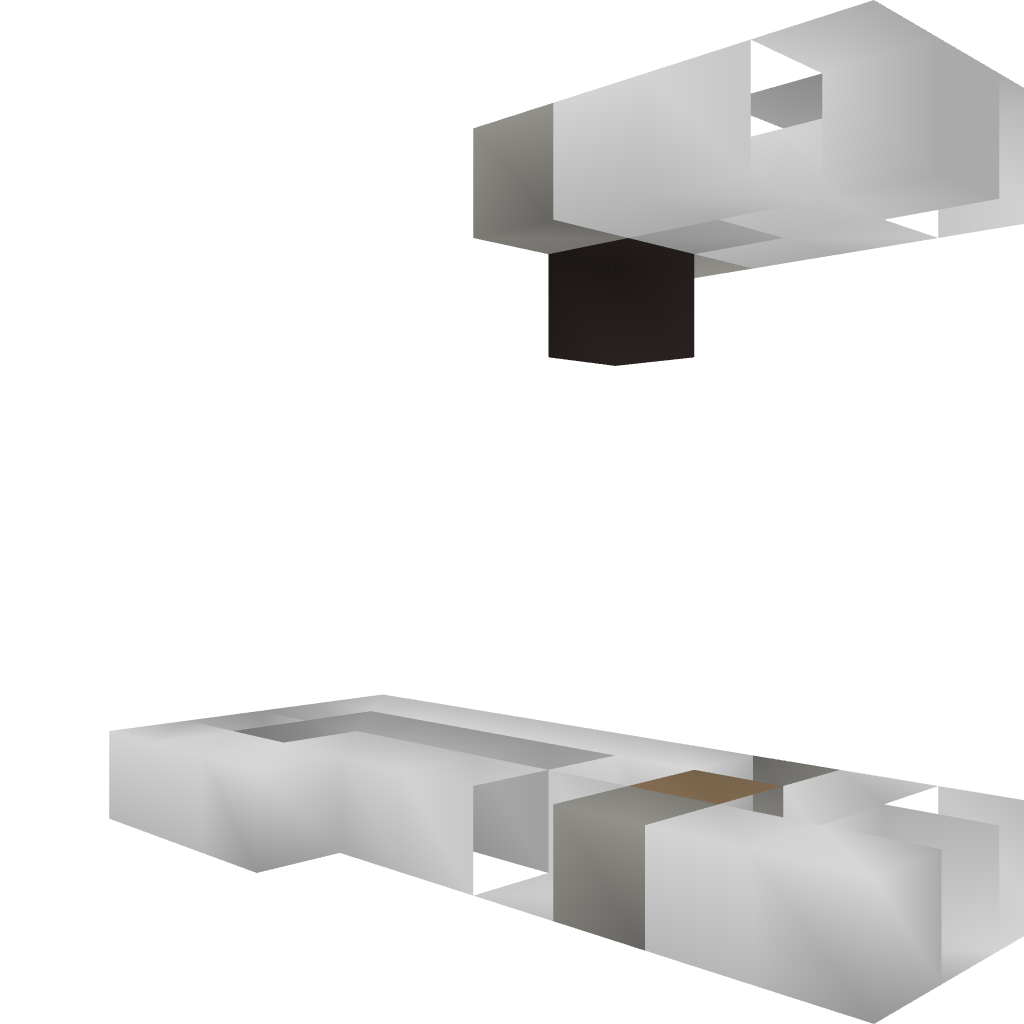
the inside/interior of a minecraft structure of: REDSTONELESS Item Elevator 1.7.2